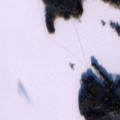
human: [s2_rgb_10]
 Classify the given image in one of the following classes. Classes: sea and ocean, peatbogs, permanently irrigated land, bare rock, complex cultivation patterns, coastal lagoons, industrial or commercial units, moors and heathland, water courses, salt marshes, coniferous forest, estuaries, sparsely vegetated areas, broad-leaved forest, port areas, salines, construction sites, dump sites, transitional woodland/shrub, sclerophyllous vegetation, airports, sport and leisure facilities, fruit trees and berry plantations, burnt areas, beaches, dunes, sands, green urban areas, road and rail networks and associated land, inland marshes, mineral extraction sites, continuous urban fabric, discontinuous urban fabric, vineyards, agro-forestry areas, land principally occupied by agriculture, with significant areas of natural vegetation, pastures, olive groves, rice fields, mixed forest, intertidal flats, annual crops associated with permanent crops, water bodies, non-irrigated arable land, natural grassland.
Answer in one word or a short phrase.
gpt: coniferous forest, mixed forest, water bodies